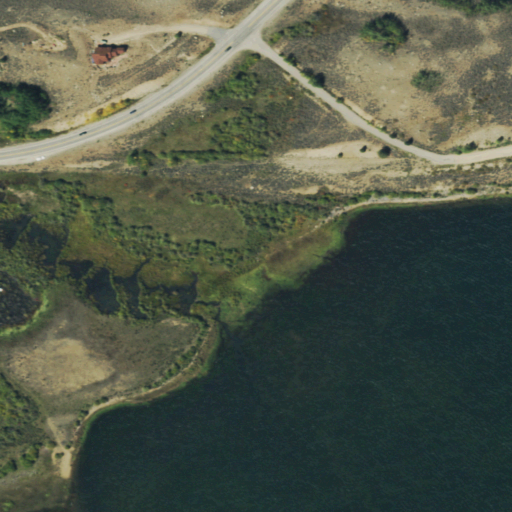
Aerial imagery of valley in Colorado named Dayton Gulch containing open water, herbaceous wetlands, shrub, open development, woody wetlands, low intensity development, grassland, and medium intensity development